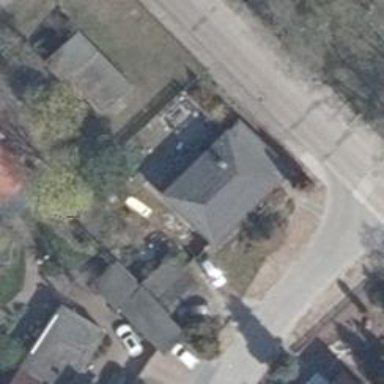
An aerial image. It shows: Gabled house with grey roof.